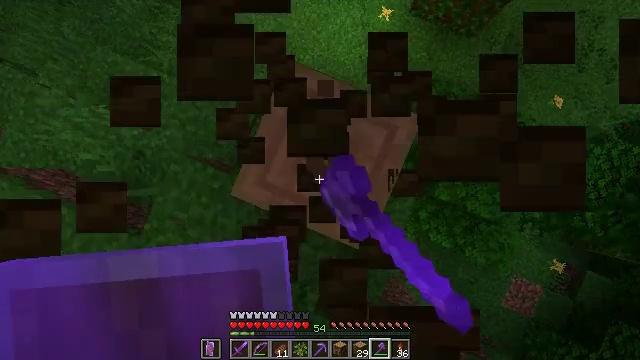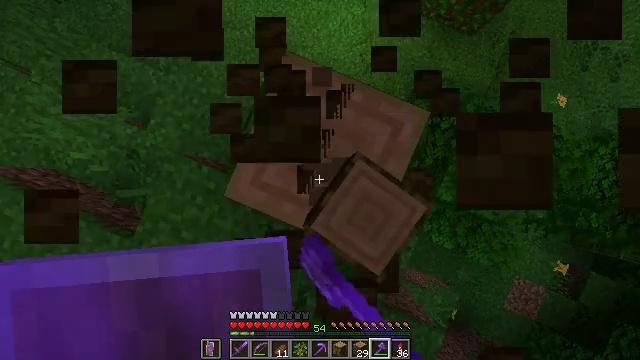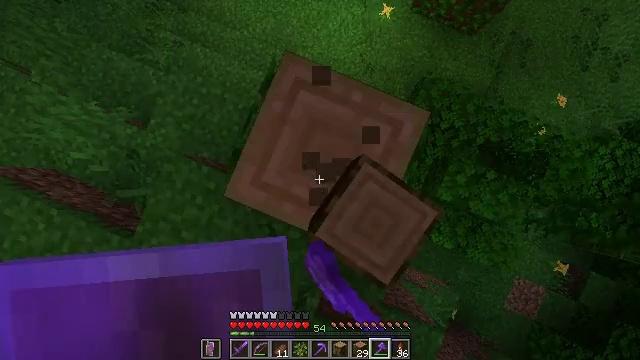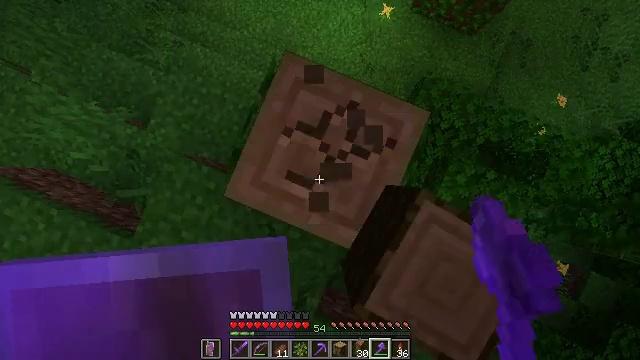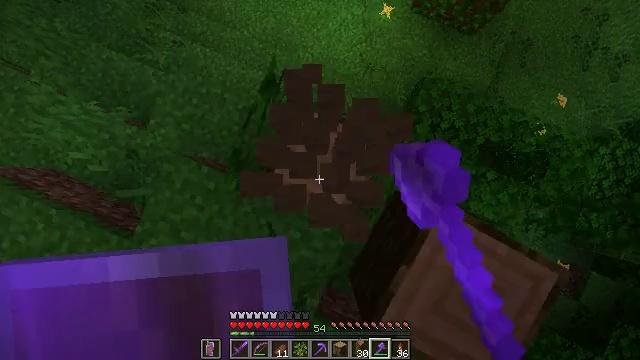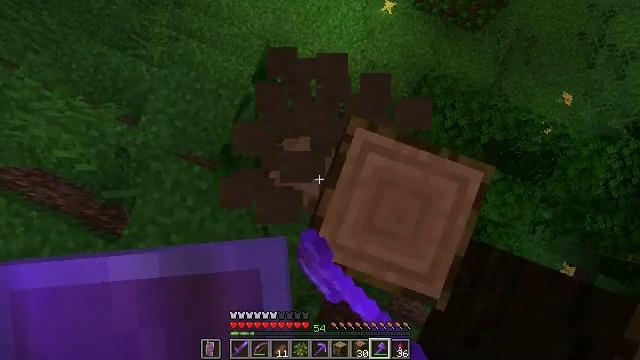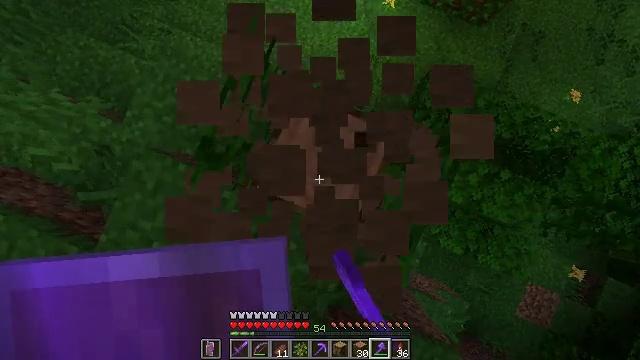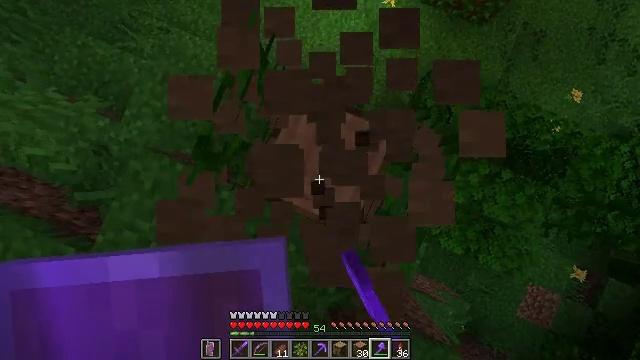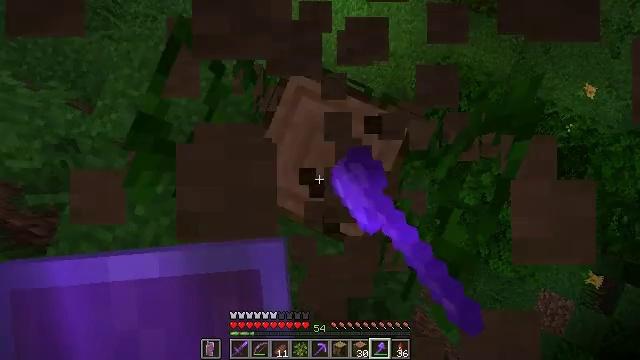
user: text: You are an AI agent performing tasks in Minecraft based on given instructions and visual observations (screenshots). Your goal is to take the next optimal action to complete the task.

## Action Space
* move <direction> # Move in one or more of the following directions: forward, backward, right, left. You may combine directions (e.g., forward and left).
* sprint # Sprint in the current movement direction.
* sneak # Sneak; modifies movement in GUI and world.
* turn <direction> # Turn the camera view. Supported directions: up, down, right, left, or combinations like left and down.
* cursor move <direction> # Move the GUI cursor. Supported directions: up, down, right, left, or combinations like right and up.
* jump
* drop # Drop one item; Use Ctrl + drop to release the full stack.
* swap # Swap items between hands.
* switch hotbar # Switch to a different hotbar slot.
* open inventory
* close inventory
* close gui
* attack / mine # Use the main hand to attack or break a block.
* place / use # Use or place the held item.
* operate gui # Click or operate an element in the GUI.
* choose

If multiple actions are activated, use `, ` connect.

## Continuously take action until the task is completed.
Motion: motion action
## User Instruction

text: Retrieve stripped jungle log from structures.
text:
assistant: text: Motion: attack / mine
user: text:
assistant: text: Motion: attack / mine
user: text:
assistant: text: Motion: attack / mine
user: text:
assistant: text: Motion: attack / mine
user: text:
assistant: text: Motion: attack / mine
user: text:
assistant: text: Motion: attack / mine
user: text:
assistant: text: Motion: attack / mine
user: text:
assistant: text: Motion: attack / mine
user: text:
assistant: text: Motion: attack / mine